Question: I am having an issue in Chrome where an empty content editable div is causing undesired line spacing inside of an ordered list. The following HTML viewed in Internet Explorer works as expected but when viewed in Chrome the editable div is moved below the number when it is empty.
'''
<body>
<ol>
<li>
<div contenteditable="true"></div>
</li>
</ol>
</body>
'''
The image below shows that once text has been entered into the editable div the content shows up where expected but when the text is empty the content is moved down below the 1.

I'm wondering if there is CSS I can apply to cause the empty div to show up beside the 1 like in IE.
Here's a <URL>.
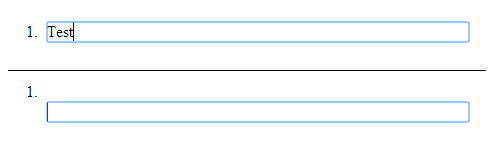
Answer: Forget about the div element. Just add the contenteditable directly to your li
<URL>
'''
<li contenteditable="true"></li>
'''
OR if your really like your div go for
<URL>
'''
div {
display: inline-block;
width: 100%;
}
'''